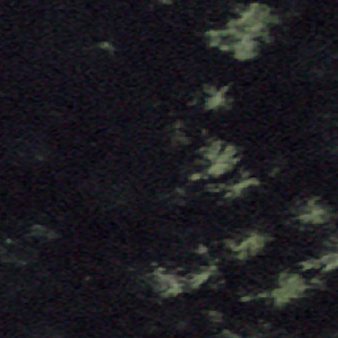
Label: other